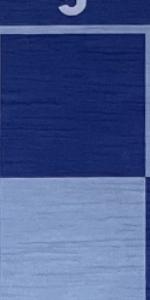
Label: Empty